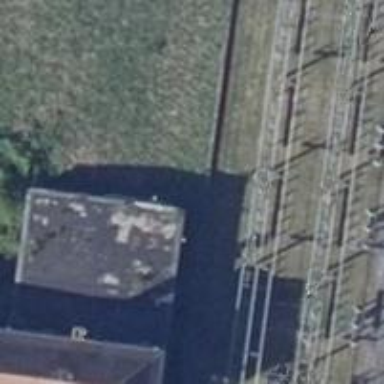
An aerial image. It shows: Busbar power line with 3 cables.